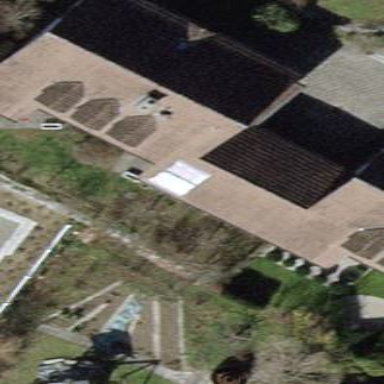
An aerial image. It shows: Garage building.